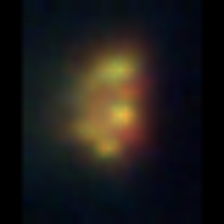
Taxon: Unknown_detritus
Group: Unknown